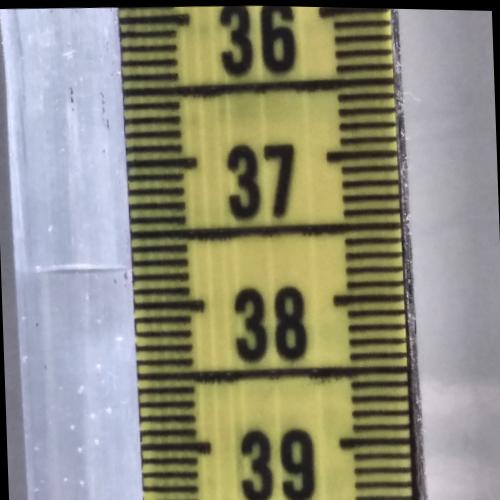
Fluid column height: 37.7 cm